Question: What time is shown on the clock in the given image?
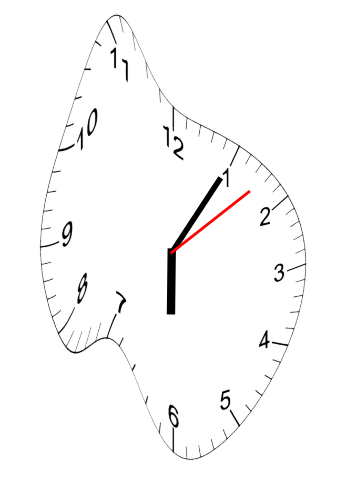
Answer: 06:05:08